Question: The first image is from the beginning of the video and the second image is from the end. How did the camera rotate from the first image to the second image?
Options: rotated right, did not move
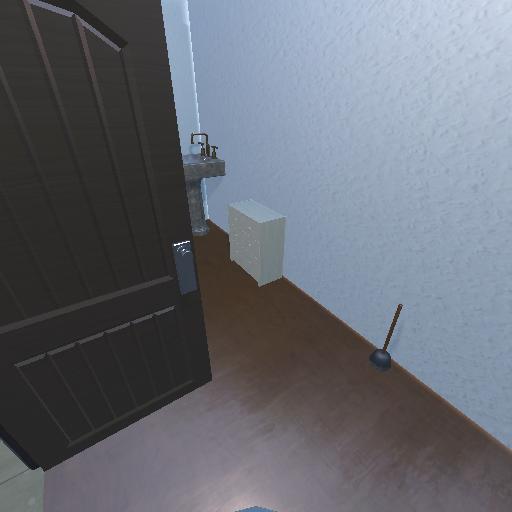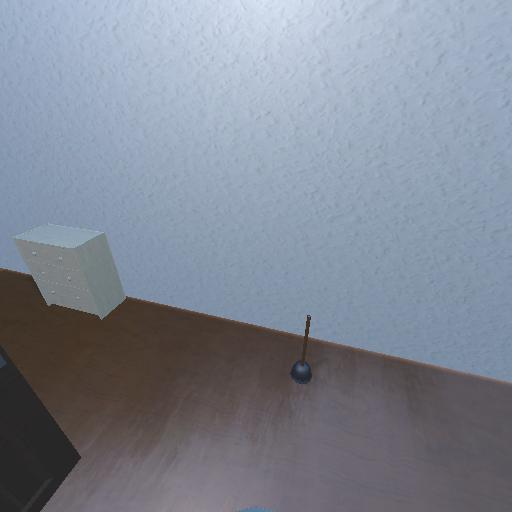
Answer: rotated right